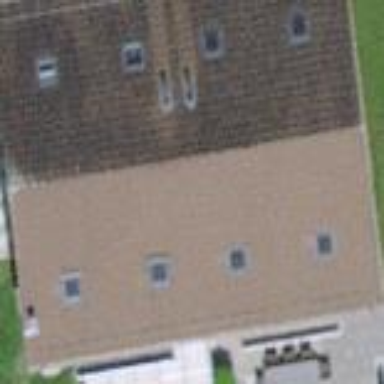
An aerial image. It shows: Terrace building.